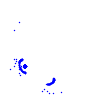
Particle: electron